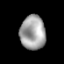
Tissue: prostate
Cell type: Epithelial cells
Senescence score: 0.3492
Nuclear area (px): 850
Mean DAPI intensity: 161.865